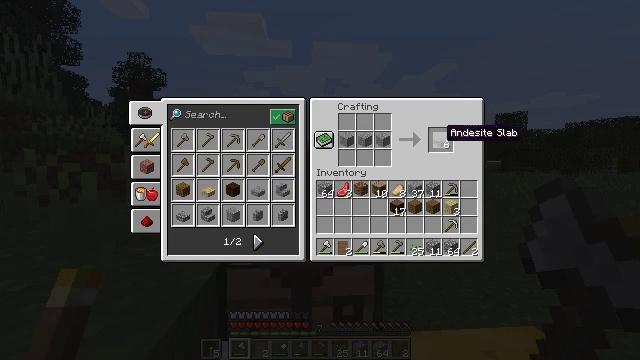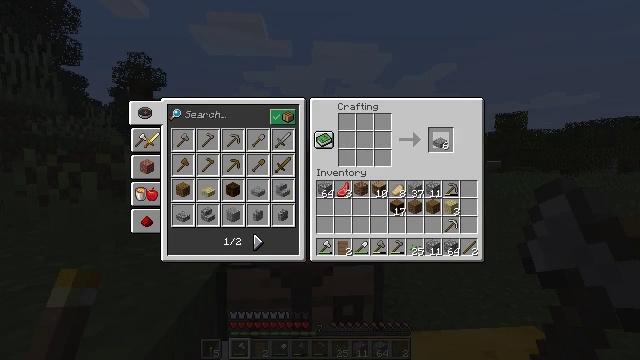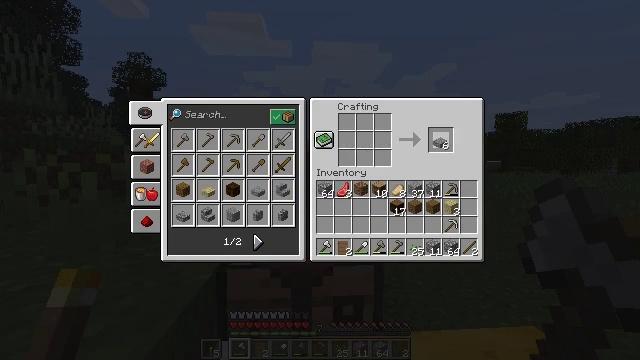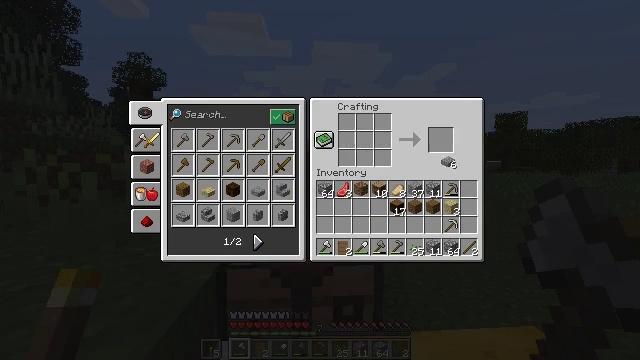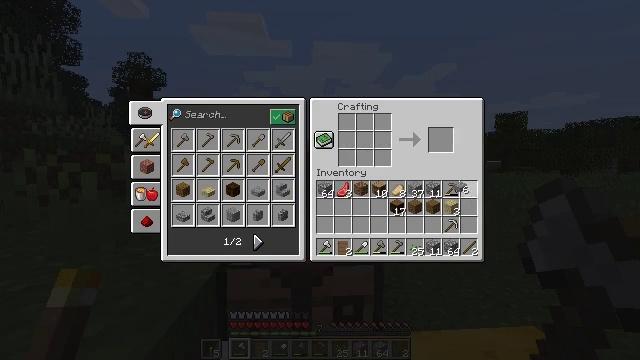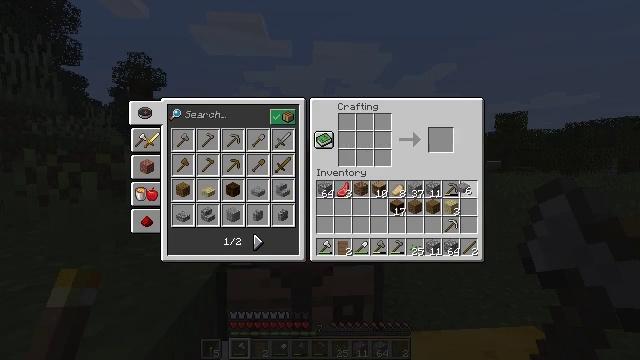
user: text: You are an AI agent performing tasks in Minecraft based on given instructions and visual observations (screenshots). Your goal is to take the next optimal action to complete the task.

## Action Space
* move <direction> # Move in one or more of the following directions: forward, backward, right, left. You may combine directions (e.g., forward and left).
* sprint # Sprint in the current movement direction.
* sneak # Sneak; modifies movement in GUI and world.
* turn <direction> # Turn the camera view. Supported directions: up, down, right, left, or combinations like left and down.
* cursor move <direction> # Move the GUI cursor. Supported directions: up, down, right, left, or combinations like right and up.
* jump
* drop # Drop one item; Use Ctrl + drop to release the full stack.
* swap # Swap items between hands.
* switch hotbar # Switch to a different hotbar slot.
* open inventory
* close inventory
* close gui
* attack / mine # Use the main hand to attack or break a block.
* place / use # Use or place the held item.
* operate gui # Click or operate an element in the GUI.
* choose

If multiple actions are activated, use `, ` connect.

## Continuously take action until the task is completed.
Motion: motion action
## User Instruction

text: Get an andesite slab by using andesite in the crafting table.
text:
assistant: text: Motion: operate gui
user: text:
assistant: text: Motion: operate gui
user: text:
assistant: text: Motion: cursor move right and down, operate gui
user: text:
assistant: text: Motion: cursor move right and down
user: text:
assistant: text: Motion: no_op
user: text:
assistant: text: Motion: no_op